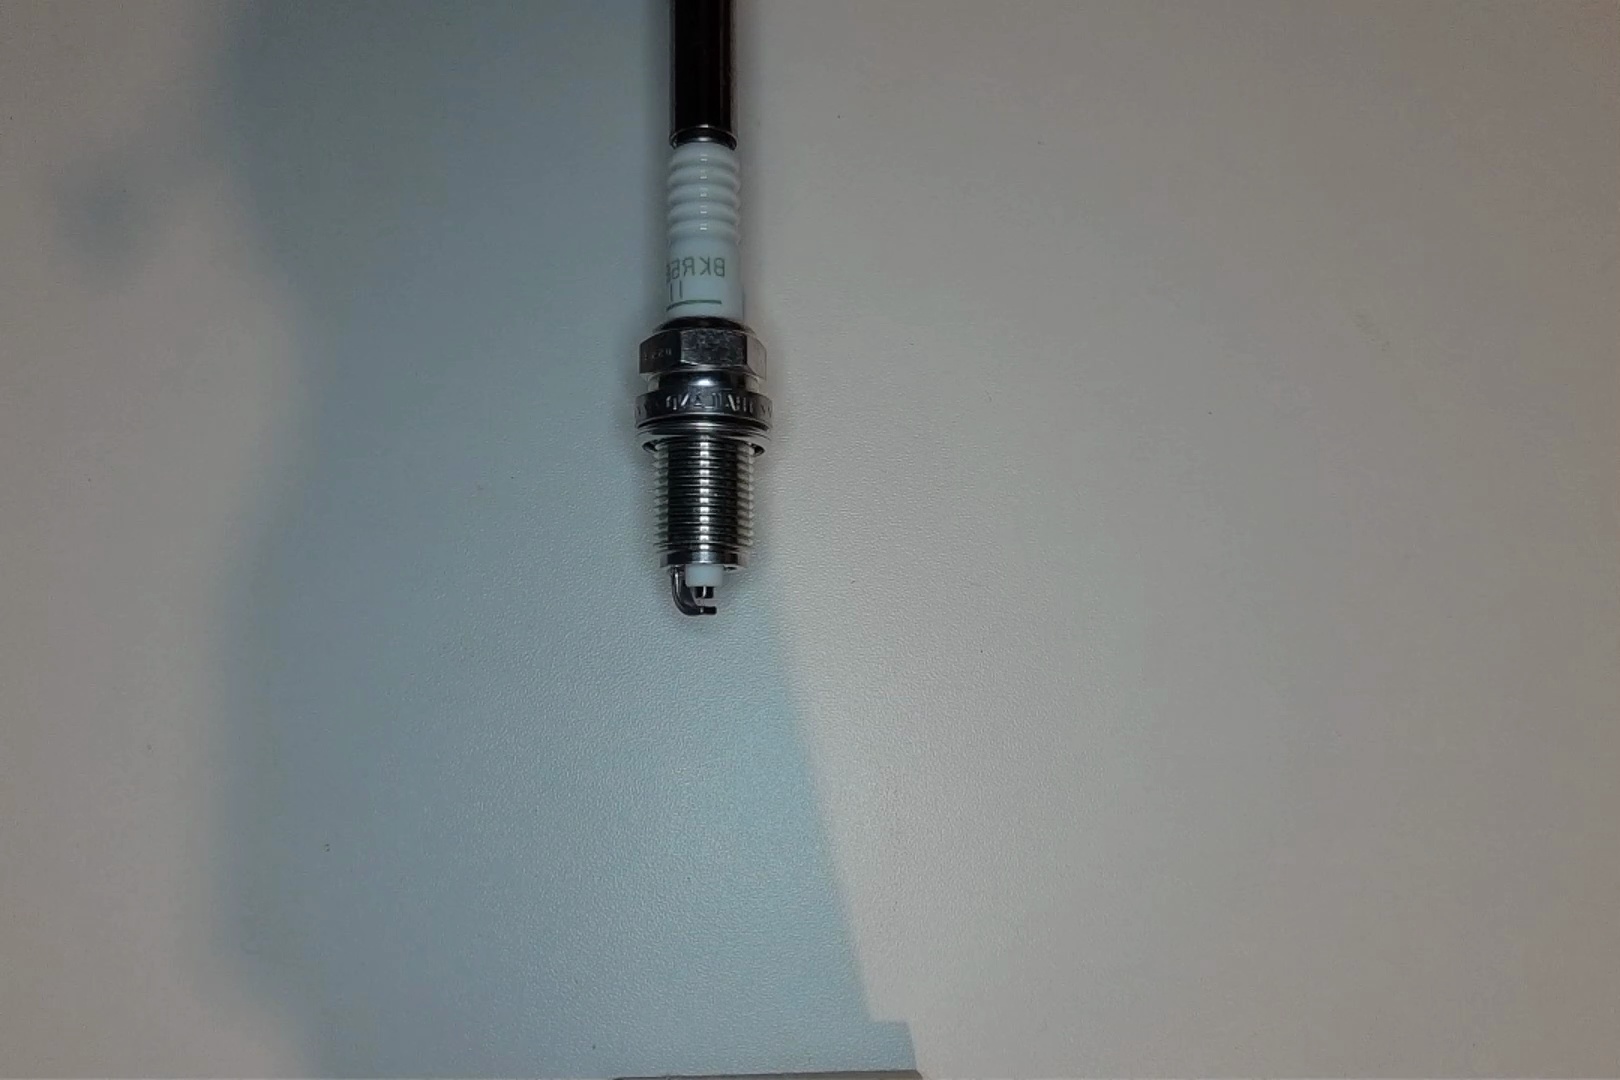
Label: normal